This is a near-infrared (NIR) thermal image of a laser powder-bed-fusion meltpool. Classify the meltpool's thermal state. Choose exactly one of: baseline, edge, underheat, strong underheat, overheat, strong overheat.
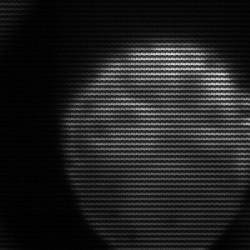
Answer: edge